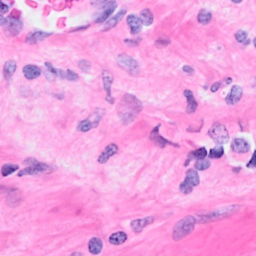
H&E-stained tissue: Breast